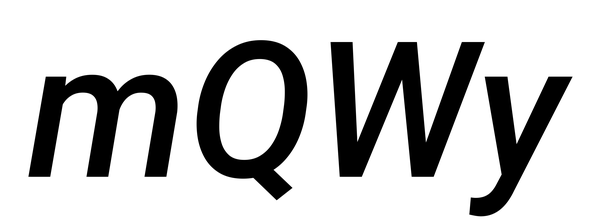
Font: Roboto-Italic_Medium_Italic